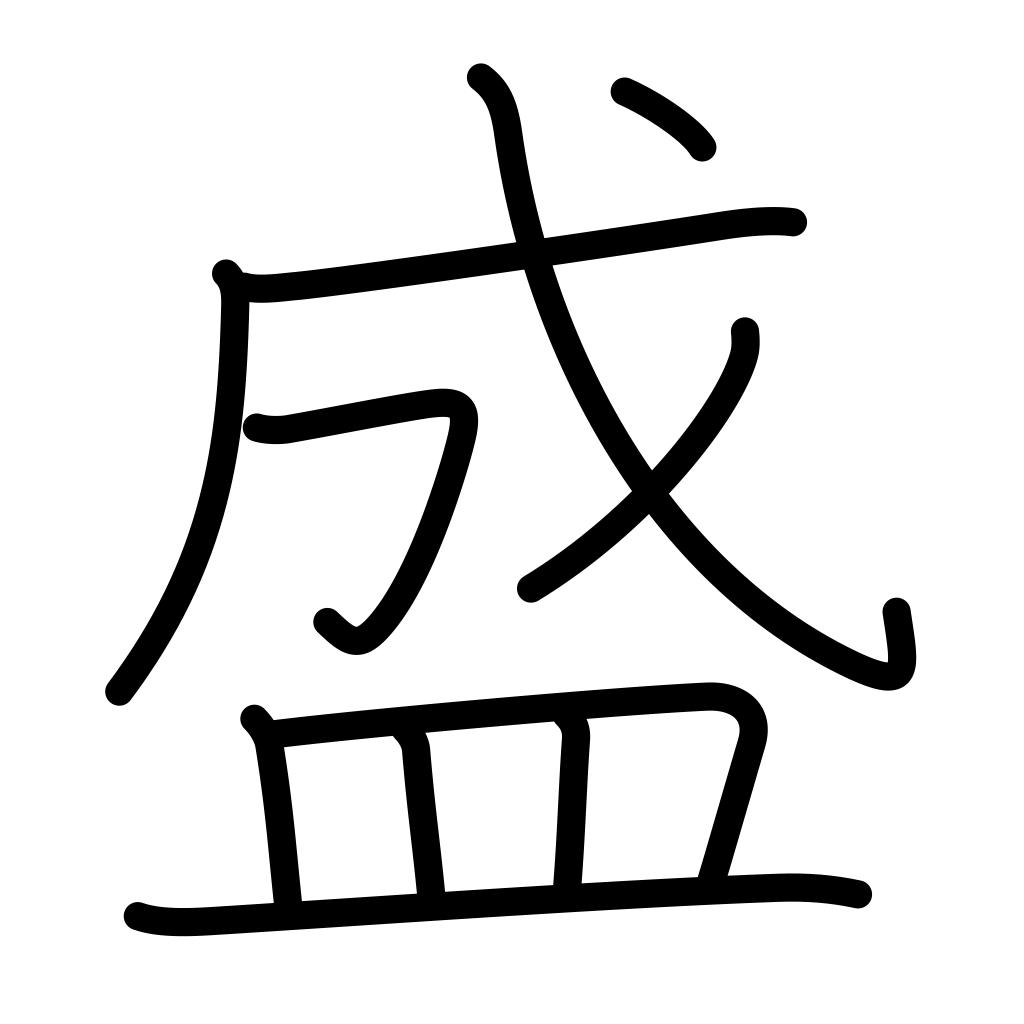
Meaning: boom, prosper, copulate